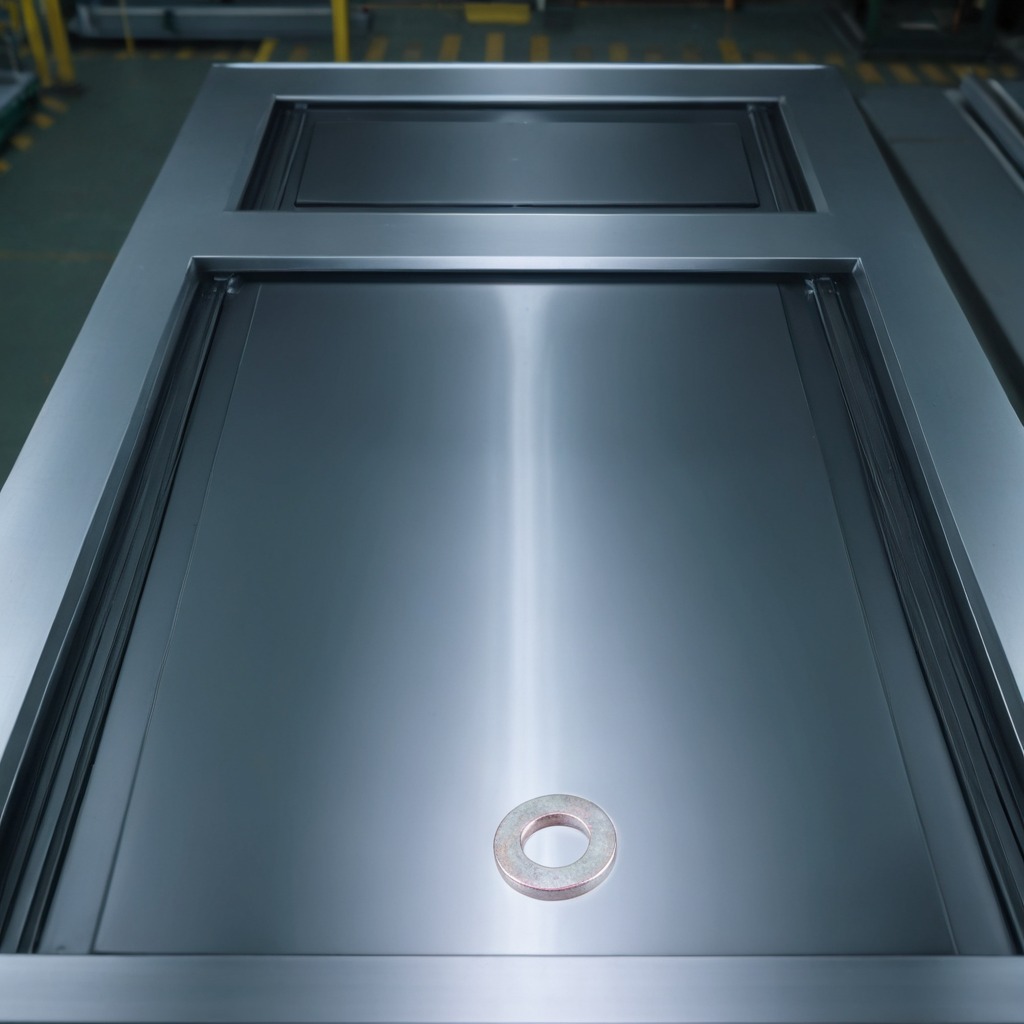
A flat metal washer is lying on the metal table in a machine shop under fluorescent lights.